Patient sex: F
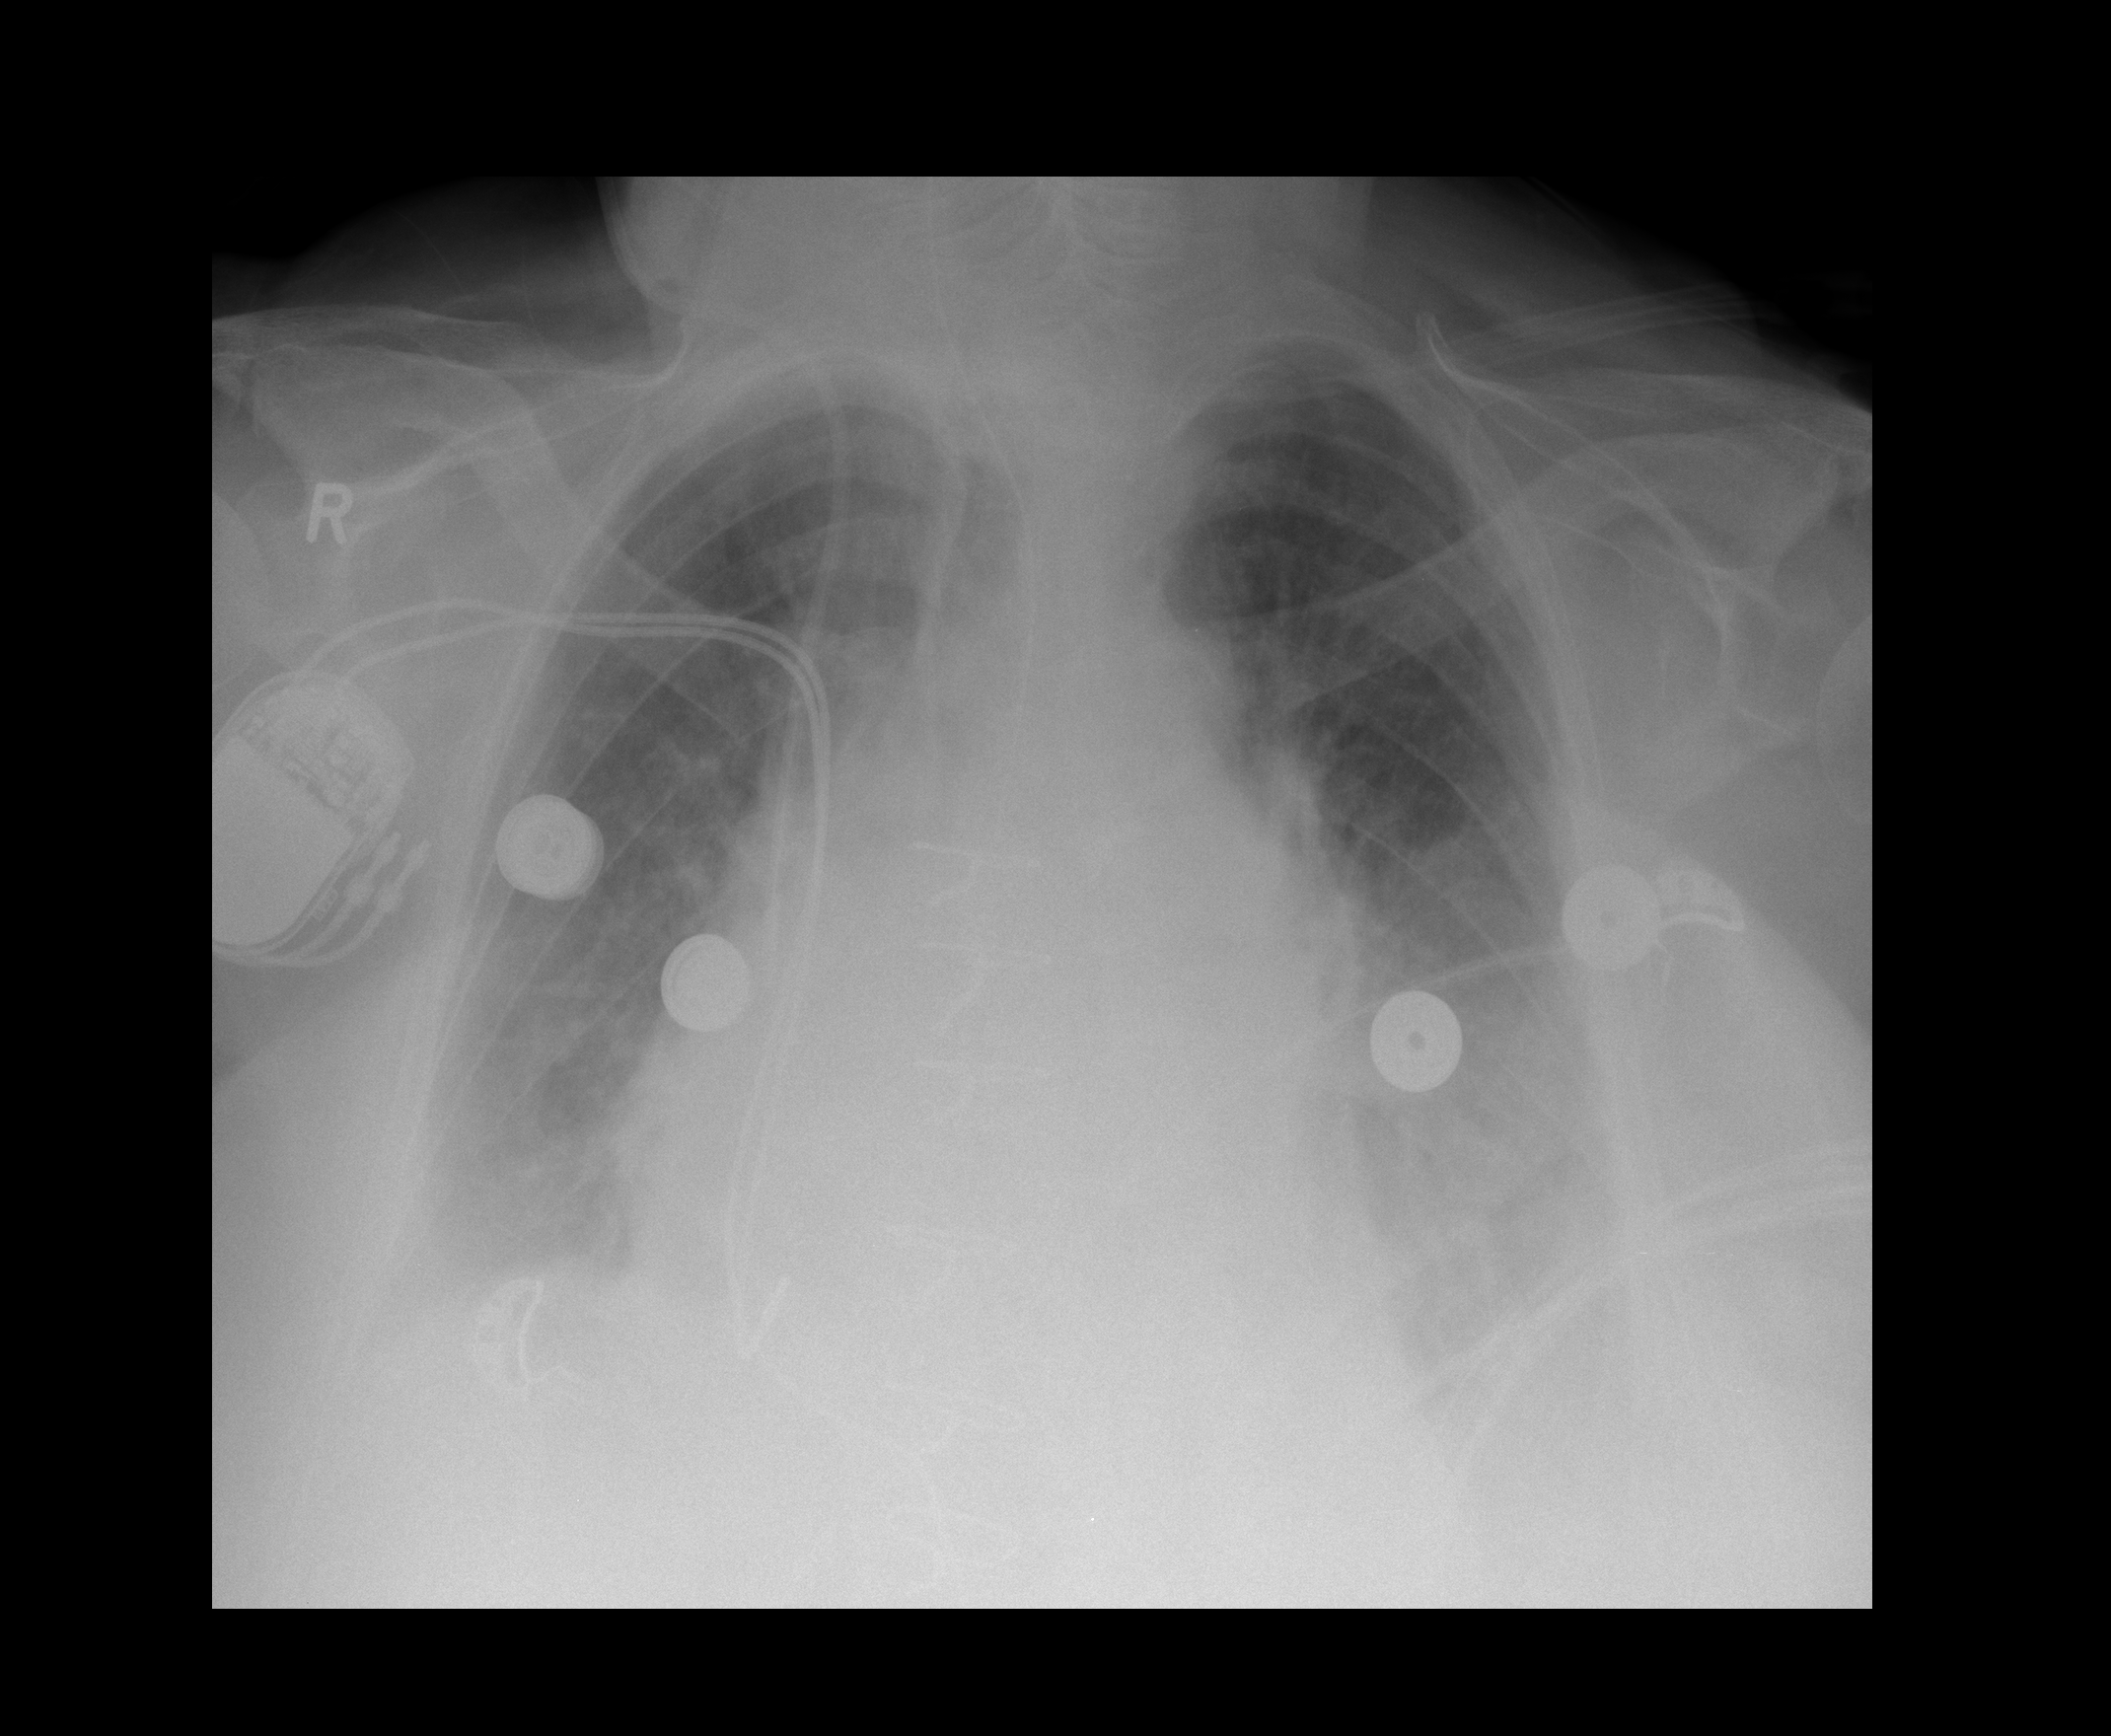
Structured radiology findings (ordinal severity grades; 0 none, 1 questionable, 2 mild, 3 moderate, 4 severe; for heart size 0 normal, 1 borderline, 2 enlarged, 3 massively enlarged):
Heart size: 2
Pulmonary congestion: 2
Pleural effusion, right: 2
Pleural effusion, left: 3
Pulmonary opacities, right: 0
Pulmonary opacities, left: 2
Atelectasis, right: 2
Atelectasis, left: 3